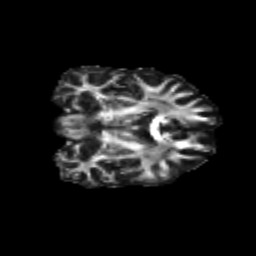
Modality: FA
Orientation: coronal
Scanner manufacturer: siemens
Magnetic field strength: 3 T
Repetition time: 9.2 s
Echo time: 0.084 s